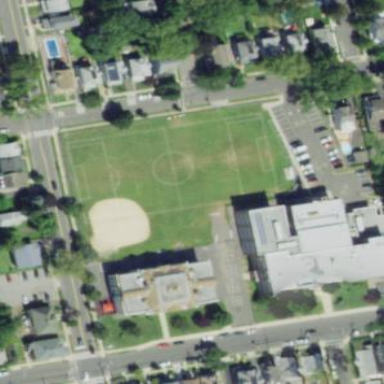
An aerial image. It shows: School.